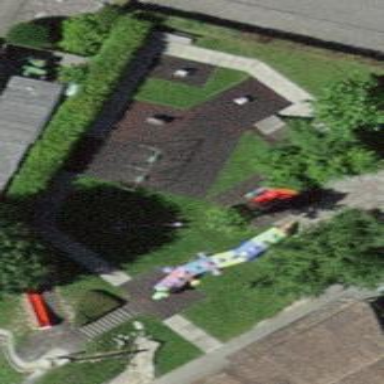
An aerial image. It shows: Playground with playful theme.